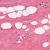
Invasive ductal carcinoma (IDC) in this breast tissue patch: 0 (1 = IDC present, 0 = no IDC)